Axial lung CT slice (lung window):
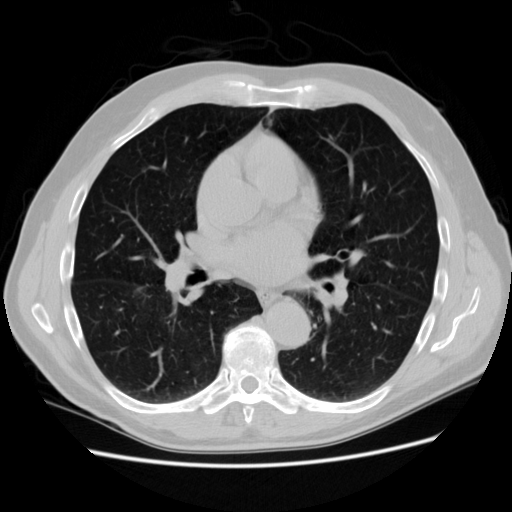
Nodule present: no